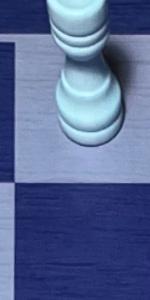
Label: Empty